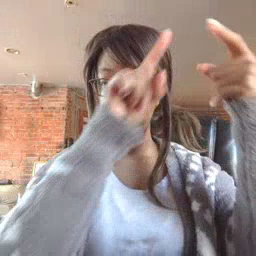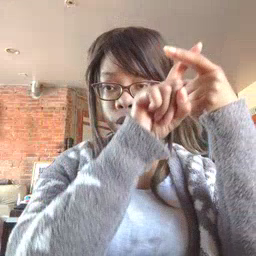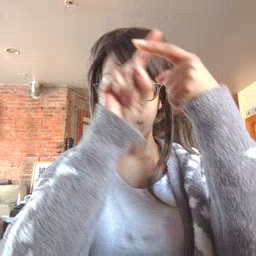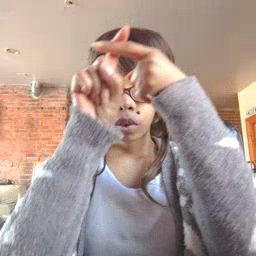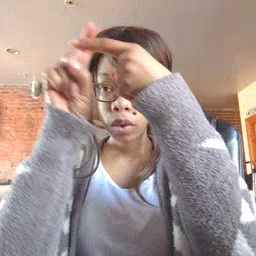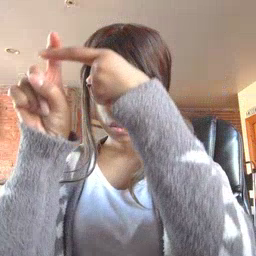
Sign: closet